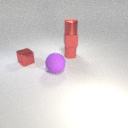
small red rubber cube below small red metal cylinder